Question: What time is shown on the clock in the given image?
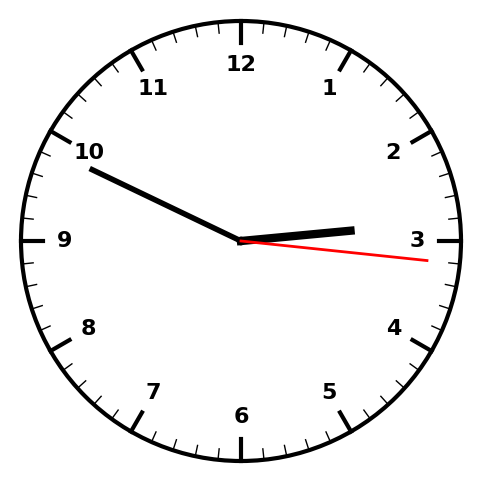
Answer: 02:49:16